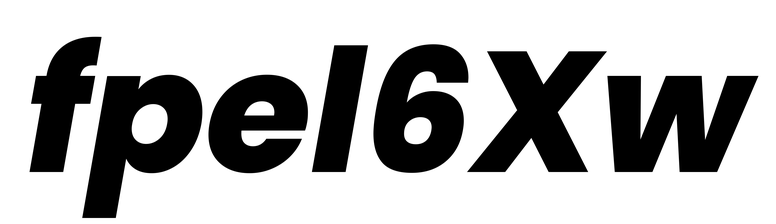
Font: Poppins-ExtraBoldItalic